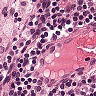
Metastatic tissue present: no